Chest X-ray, AP view. Patient: 52 years old, sex F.
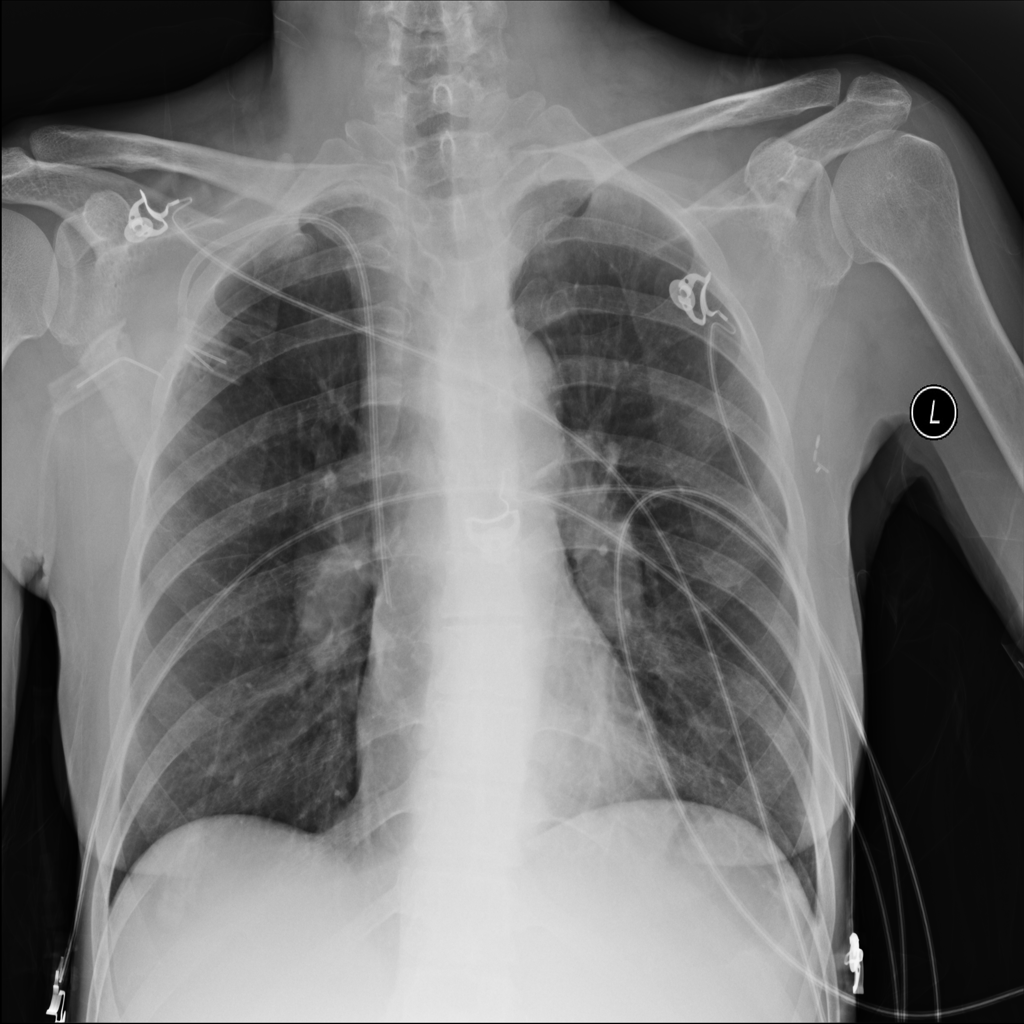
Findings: Infiltration